Field crop: tomato
Growth stage: 2
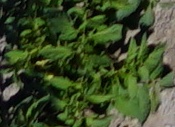
Species: tomato